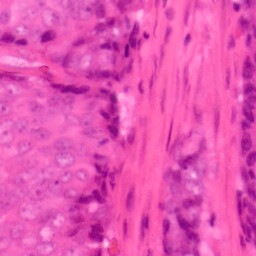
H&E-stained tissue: Colon